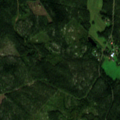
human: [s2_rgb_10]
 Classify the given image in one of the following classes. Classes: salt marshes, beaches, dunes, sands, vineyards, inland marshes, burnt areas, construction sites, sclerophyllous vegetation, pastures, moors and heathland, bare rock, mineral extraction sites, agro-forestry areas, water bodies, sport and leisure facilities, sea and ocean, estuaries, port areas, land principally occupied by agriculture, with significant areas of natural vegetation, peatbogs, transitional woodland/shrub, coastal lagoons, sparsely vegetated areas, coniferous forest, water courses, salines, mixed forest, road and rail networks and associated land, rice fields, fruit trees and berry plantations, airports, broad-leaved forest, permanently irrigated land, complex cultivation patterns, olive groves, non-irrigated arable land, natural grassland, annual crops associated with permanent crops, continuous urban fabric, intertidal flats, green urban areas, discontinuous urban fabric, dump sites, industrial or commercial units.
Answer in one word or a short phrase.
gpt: coniferous forest, mixed forest, transitional woodland/shrub